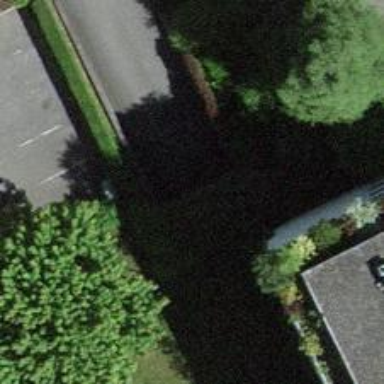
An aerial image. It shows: Parking entrance.